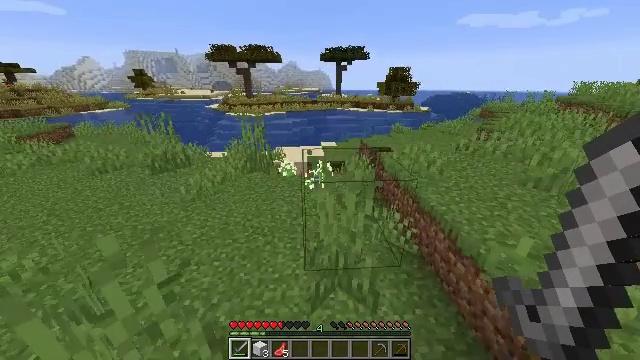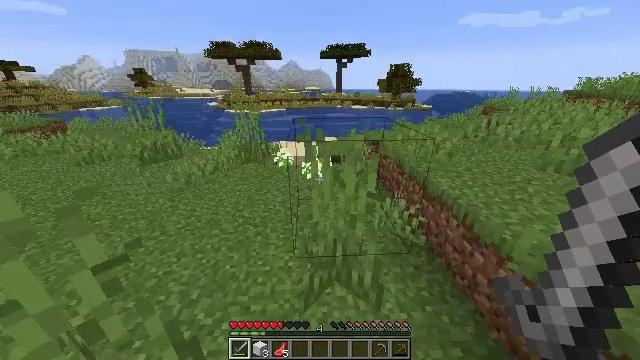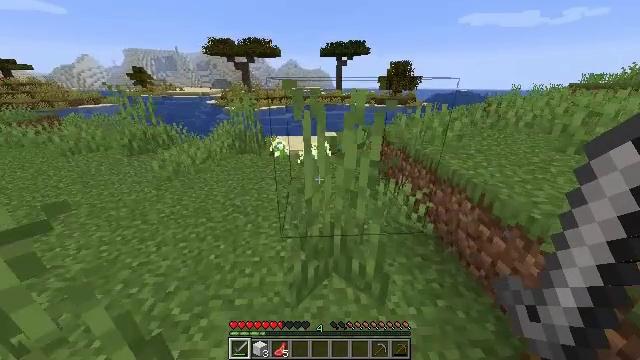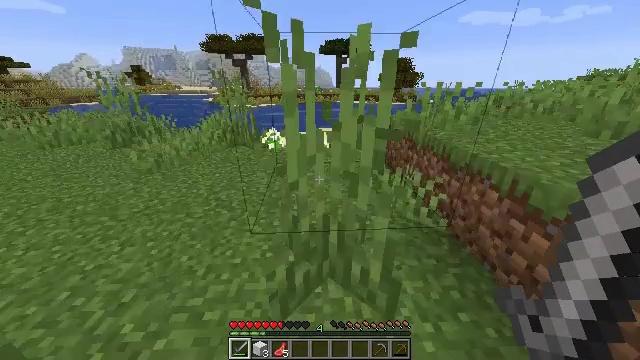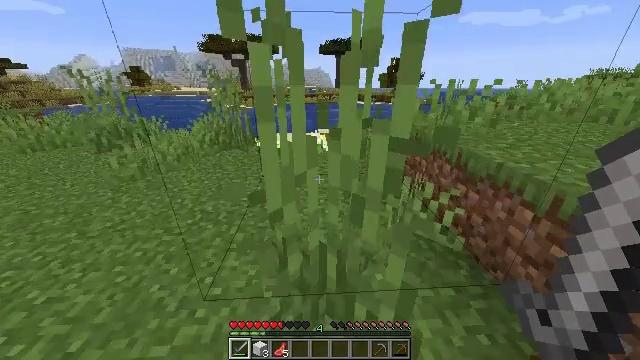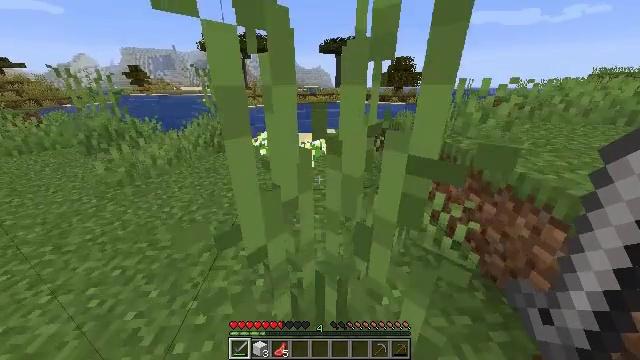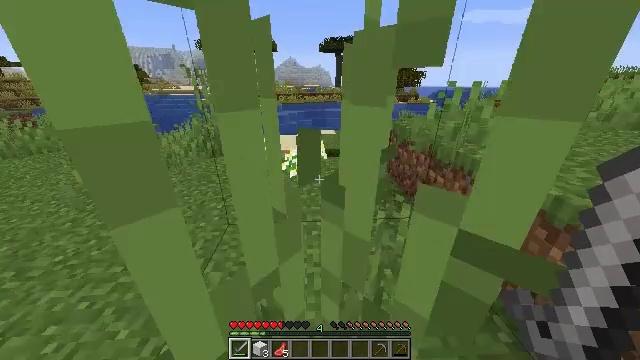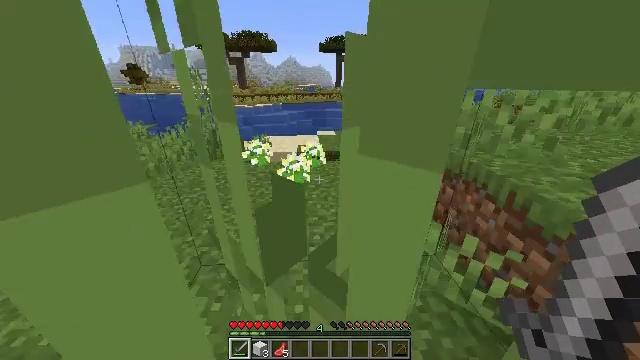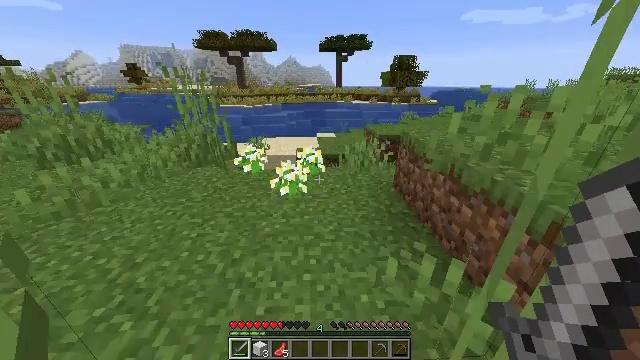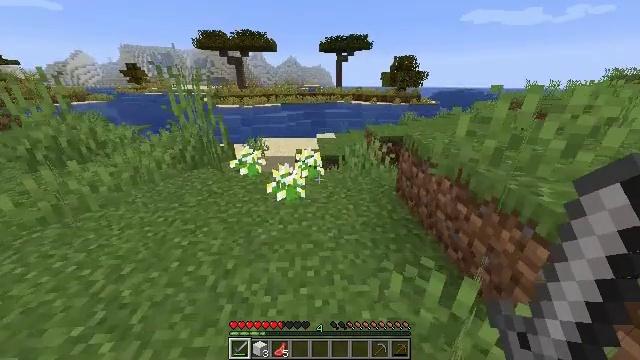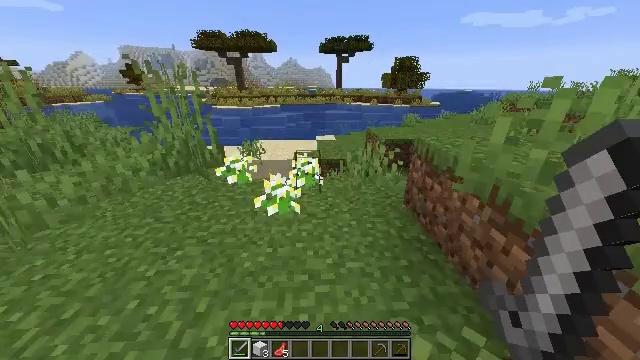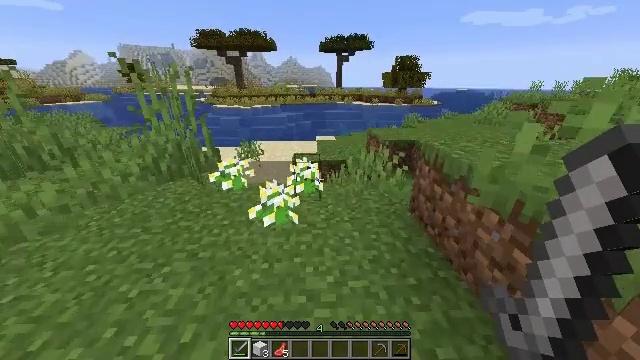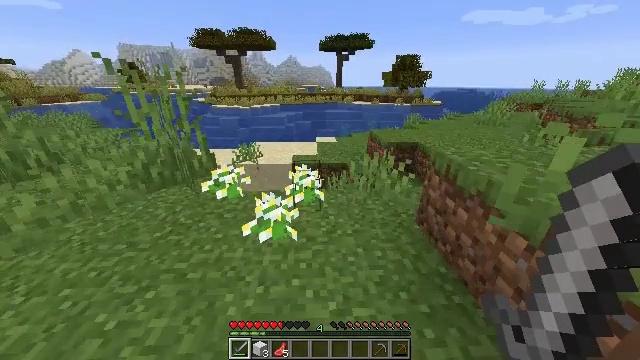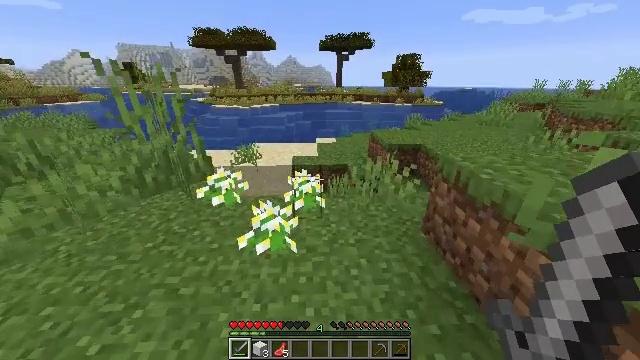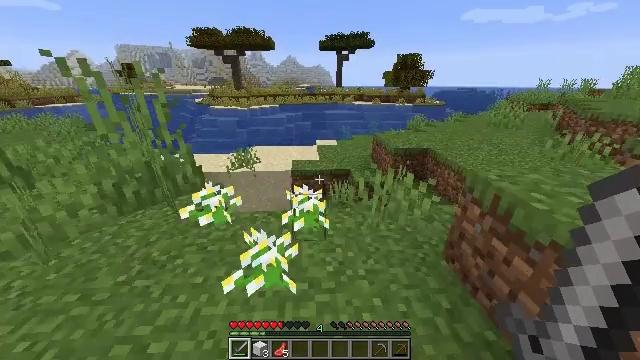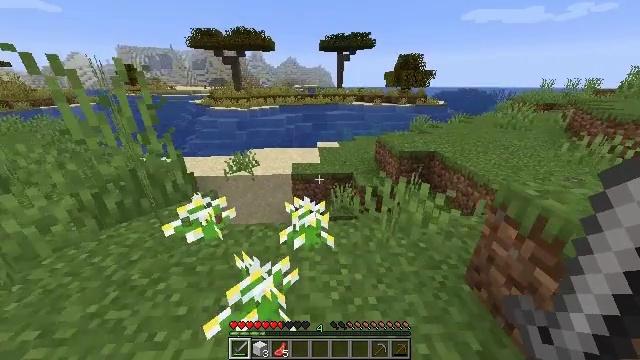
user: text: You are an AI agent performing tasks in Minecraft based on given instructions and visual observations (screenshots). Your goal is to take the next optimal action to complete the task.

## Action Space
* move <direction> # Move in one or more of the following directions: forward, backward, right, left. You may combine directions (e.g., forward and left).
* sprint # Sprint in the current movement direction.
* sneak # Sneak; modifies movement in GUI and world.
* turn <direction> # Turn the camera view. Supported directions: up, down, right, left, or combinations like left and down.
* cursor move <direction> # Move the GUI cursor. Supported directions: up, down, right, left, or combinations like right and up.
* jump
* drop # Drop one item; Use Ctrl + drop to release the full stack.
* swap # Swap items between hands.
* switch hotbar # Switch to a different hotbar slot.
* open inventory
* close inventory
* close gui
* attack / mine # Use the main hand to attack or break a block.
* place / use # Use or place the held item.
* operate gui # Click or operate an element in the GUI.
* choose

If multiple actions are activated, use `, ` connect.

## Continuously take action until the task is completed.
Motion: motion action
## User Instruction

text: Open the furnace and cook cod.
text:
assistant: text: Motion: move forward
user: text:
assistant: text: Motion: move forward
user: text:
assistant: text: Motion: move forward
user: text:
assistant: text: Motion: move forward
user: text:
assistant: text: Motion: move forward
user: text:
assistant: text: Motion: move forward
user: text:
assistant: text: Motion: move forward
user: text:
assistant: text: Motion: move forward
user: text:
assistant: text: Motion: move forward
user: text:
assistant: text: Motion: move forward
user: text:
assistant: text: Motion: move forward
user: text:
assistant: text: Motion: move forward
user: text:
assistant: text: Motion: move forward
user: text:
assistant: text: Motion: move forward
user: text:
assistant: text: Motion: move forward
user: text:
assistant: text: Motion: move forward
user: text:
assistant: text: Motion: move forward
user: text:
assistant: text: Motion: move forward
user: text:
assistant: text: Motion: move forward
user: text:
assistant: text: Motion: move forward, turn left
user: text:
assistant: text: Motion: move forward and move right, turn left
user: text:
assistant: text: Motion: move forward and move right, turn left
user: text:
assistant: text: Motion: move forward and move right, turn left
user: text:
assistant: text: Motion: move forward and move right, turn left
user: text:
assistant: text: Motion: move forward and move right, turn left
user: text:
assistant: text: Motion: move forward and move right, turn left
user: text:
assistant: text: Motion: move forward and move right, jump
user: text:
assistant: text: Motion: move forward and move right, turn left, jump
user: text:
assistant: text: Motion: move forward and move right, turn left, jump
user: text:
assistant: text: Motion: move forward and move right, turn left, jump